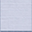
Piece: xx